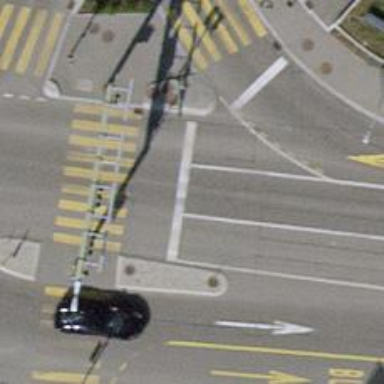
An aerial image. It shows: Road with traffic signals.